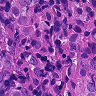
Metastatic tissue present: yes